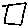
Label: square